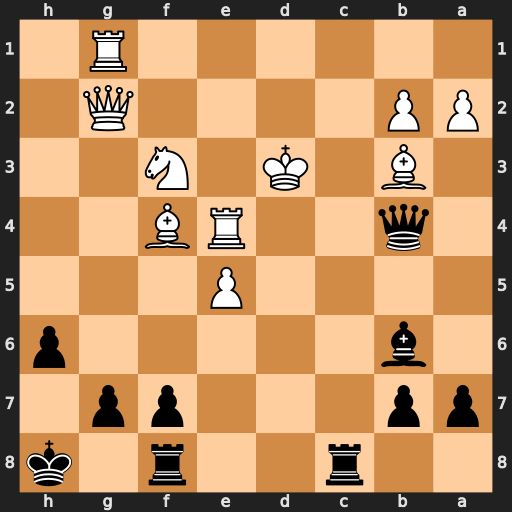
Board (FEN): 2r2r1k/pp3pp1/1b5p/4P3/1q2RB2/1B1K1N2/PP4Q1/6R1
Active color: b
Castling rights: -
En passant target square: -
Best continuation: Rfd8+ Nd4 Rxd4+ Rxd4 Qxd4+